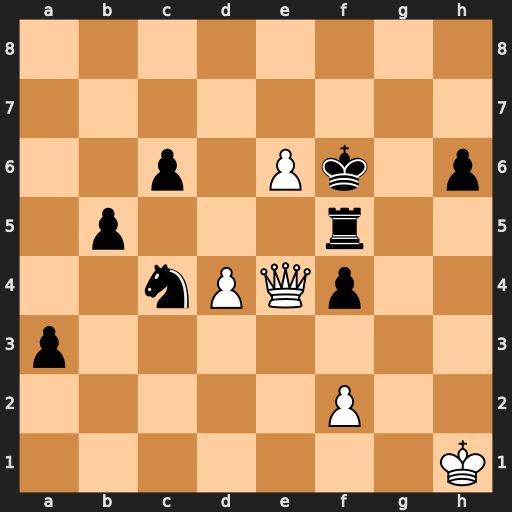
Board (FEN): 8/8/2p1Pk1p/1p3r2/2nPQp2/p7/5P2/7K
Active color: w
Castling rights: -
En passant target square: -
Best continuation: e7 Rh5+ Kg2 Rg5+ Kh3